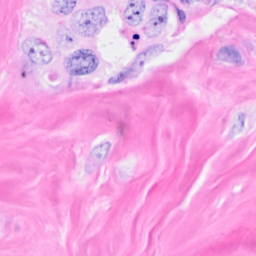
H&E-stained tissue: Breast